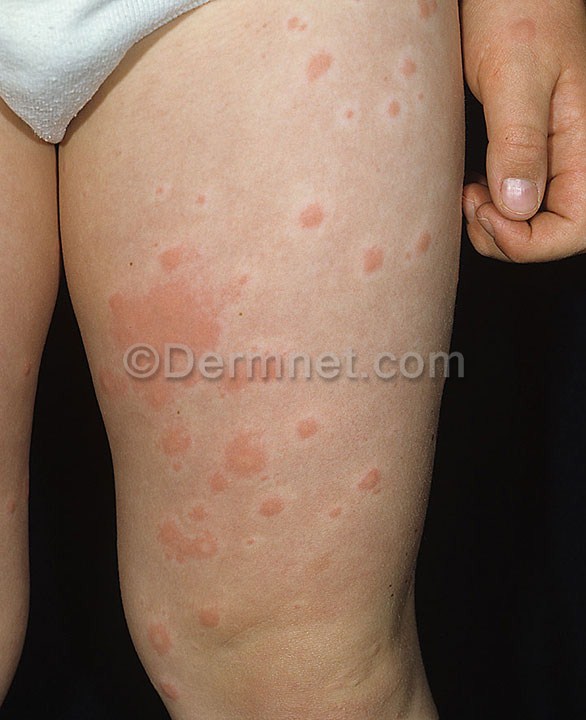
Disease: Urticaria Hives